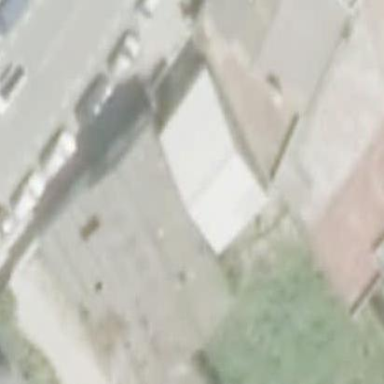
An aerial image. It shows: Industrial building.